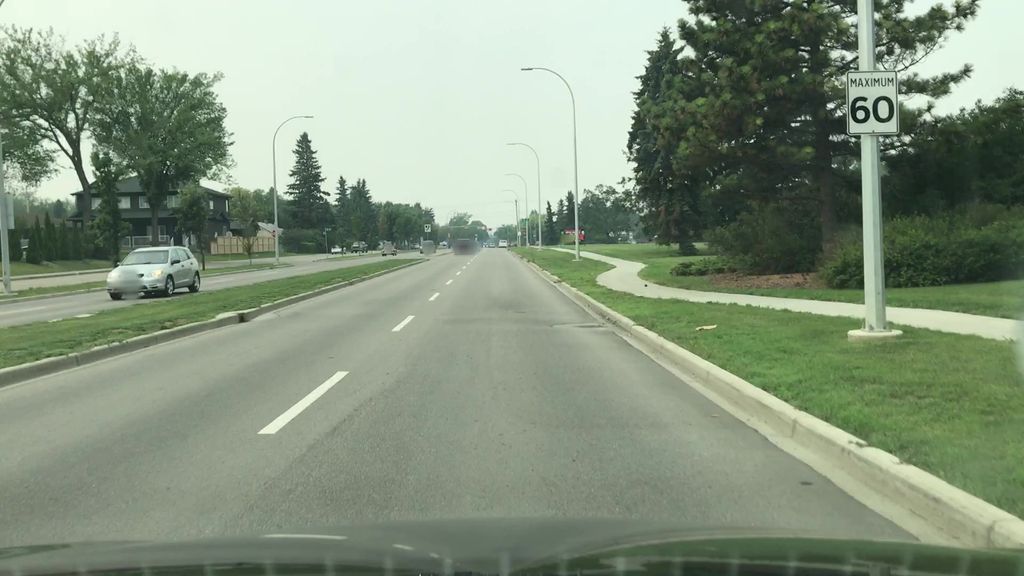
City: edmonton